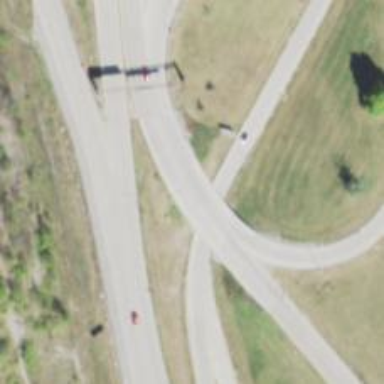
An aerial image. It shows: Primary highway expressway with bridge.